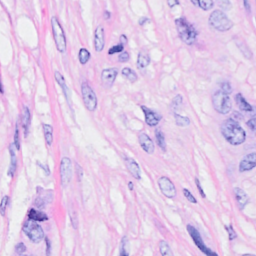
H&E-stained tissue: Breast